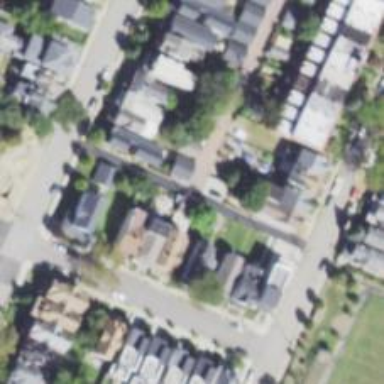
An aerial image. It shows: Alley with asphalt surface designated as service road.